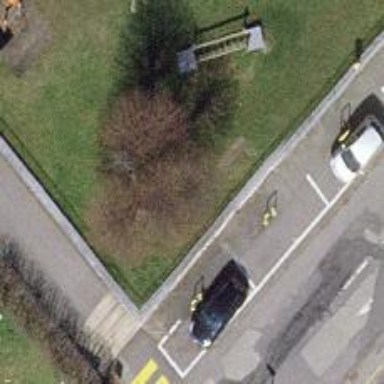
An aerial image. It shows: Bench.